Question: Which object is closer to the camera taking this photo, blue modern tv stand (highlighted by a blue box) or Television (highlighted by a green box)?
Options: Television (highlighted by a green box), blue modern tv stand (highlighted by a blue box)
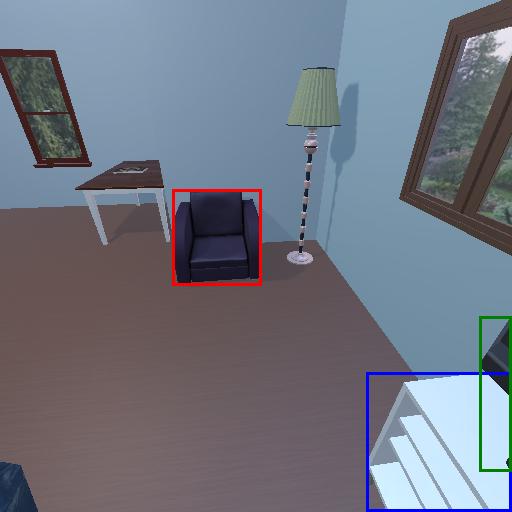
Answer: Television (highlighted by a green box)